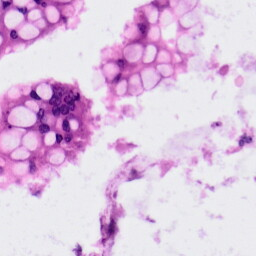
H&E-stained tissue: Colon